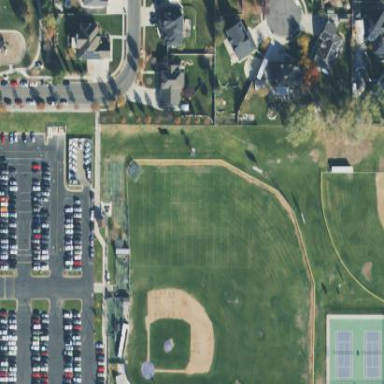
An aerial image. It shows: Baseball pitch for leisure and sports activities.